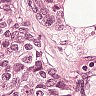
Metastatic tissue present: yes